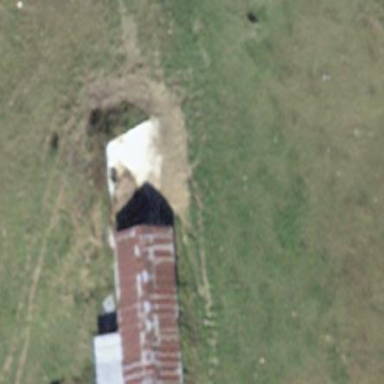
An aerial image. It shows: Farm auxiliary building.